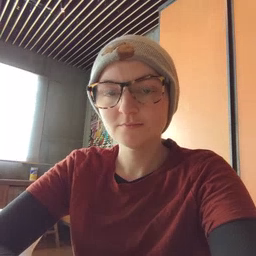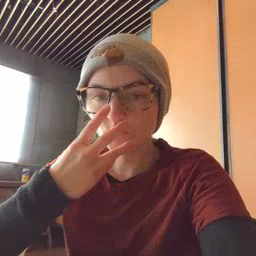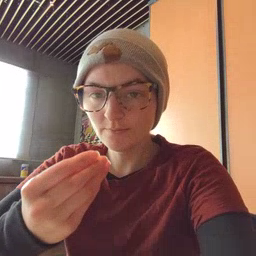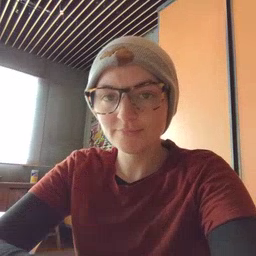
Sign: wolf